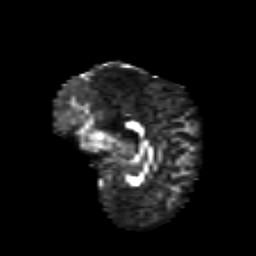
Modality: FA
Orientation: sagittal
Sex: male
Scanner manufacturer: siemens
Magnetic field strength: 3 T
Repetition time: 5 s
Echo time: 0.071 s